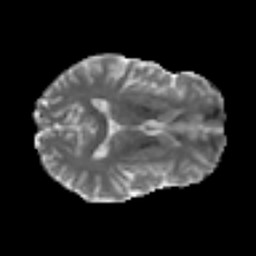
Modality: MD
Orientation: axial
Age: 25
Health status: ill
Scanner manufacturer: philips
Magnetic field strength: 3 T
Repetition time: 9 s
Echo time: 0.127 s